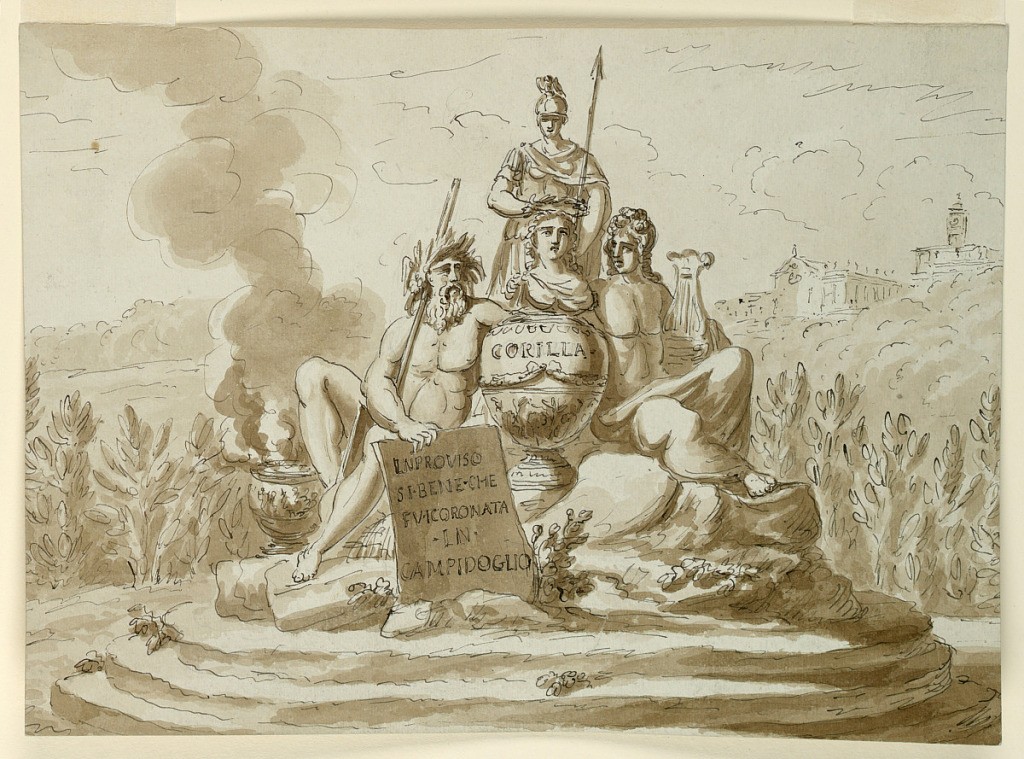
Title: Sepulchral Monument for Poet Maria Maddalena Morelli
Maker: Giuseppe Barberi, Italian, 1746–1809
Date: after 1795
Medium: Pen and brown ink, brush and brown wash, graphite on beige laid paper
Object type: Drawing
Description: In a landscape with a citadel rising in the background at right, a monument stands upon a pedestal of three oval plinths. The monument is an urn surrounded by a group of three Gods: Apollo (at right, holding a lyre), Tiber (at left, holding a spear), and Minerva (in center, holding a laurel wreath). The gods are bestowing honors upon the bust atop the urn. The bust is inscribed with "CORILLA", and the urn with INPROVISO/ SI.BENE.CHE./ FU.CORONATA./ IN/ CAMPIDOGLIO".